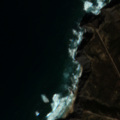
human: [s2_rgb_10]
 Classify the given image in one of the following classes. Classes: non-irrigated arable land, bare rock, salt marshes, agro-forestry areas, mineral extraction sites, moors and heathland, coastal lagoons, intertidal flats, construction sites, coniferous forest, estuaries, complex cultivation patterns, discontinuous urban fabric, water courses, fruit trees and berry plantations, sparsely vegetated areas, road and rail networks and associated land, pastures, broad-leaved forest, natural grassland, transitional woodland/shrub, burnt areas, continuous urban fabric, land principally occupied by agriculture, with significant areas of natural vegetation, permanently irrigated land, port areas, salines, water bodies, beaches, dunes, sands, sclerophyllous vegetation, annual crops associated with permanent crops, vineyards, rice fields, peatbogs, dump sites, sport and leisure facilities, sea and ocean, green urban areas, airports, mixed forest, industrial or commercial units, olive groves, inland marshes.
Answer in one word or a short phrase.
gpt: sclerophyllous vegetation, beaches, dunes, sands, sea and ocean